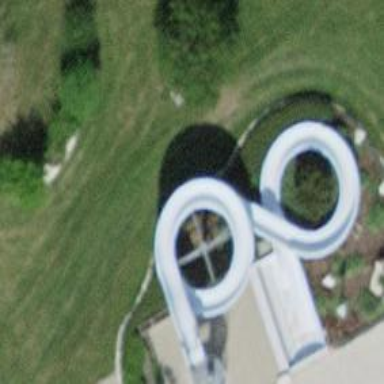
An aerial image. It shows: Water slide attraction.